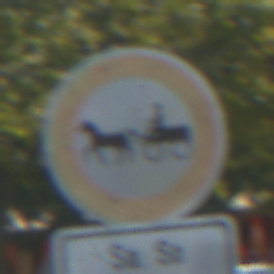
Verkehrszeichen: VerbotGespannfuhrwerke
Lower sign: ZeitangabenMitBeschraenkungAufWochentage9
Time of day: Midday
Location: Outdoor (Urban)
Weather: Clear
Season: NotSpecified
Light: Natural